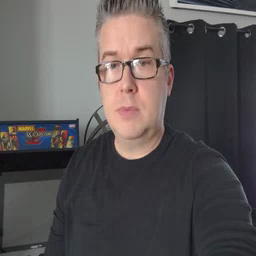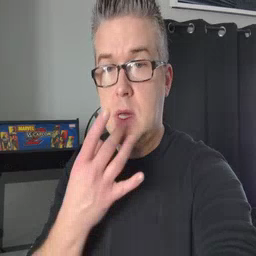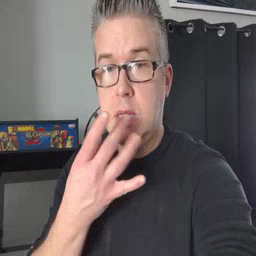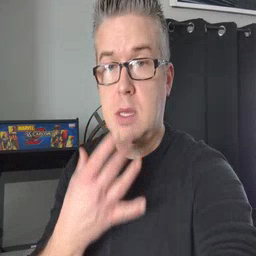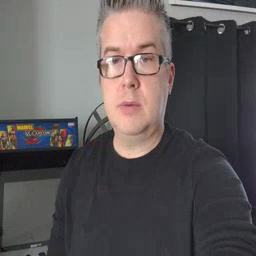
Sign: snack